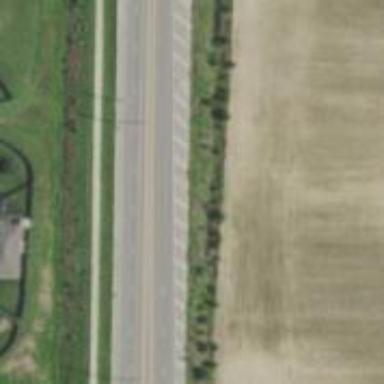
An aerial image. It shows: Tertiary road.